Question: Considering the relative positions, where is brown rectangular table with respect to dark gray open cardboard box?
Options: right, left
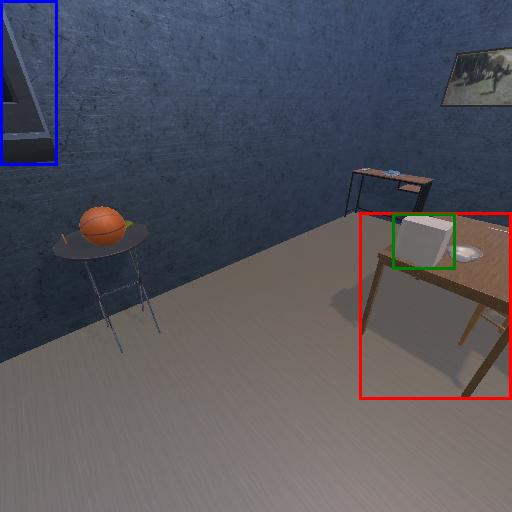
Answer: right